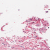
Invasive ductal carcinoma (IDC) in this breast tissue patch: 0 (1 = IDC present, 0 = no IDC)